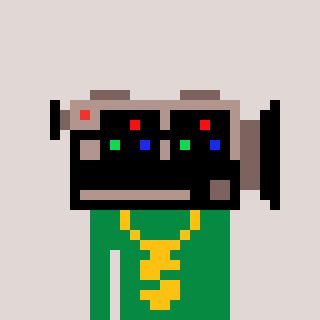
a pixel art character with square black sunglasses, a camcorder-shaped head and a green-colored body on a warm background